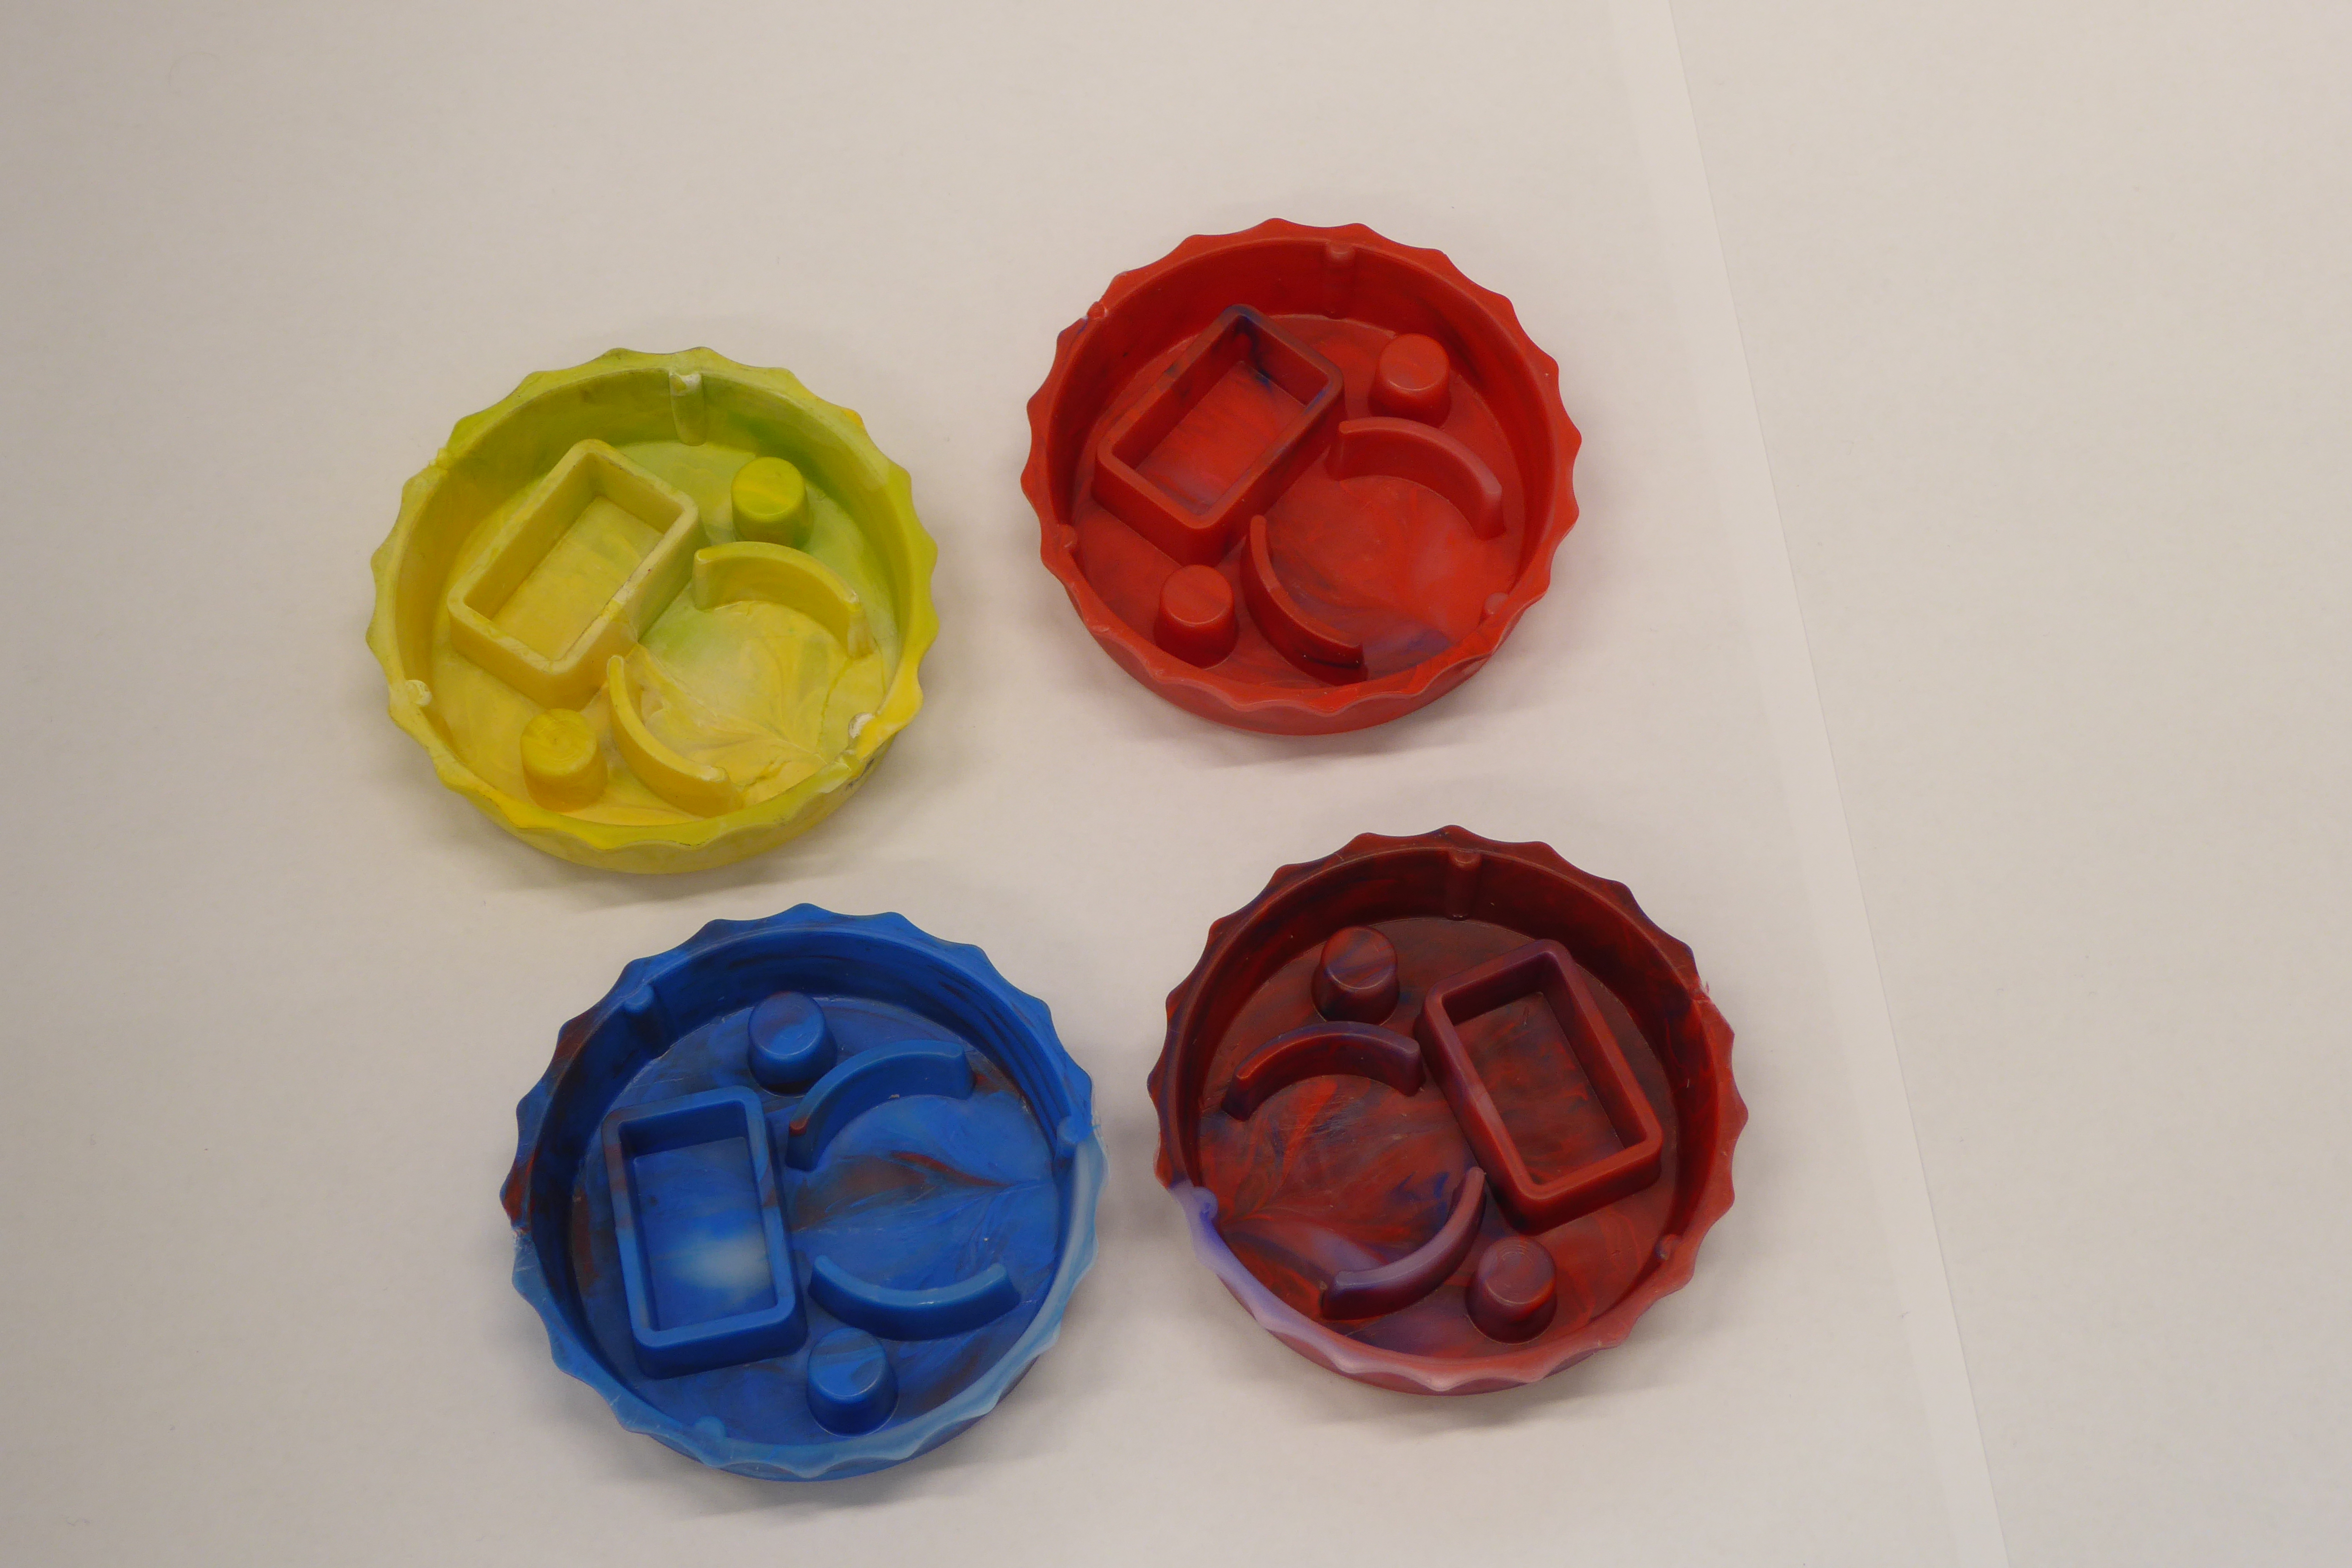
Label: Bottle Opener - Cover